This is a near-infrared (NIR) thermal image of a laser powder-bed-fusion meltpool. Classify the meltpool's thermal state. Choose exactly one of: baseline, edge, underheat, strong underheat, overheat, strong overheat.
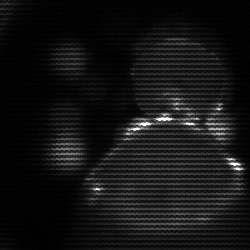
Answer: edge